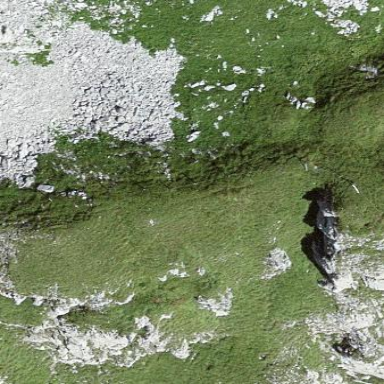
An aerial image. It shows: Landscape of bare rock.